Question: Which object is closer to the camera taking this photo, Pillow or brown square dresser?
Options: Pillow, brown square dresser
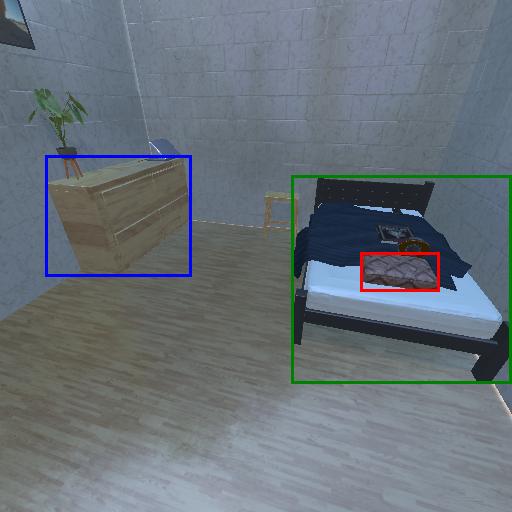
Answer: Pillow